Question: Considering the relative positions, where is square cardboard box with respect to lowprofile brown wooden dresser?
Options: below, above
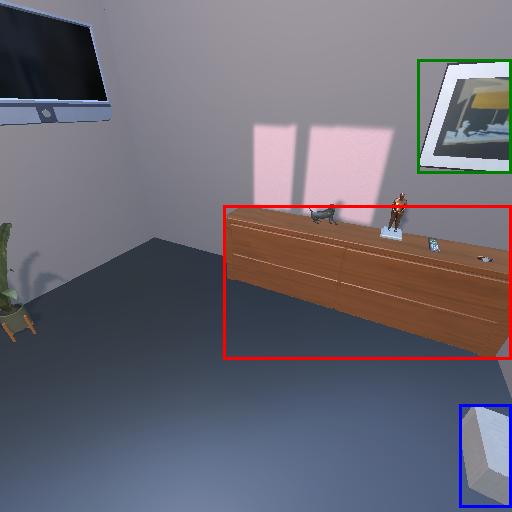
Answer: below